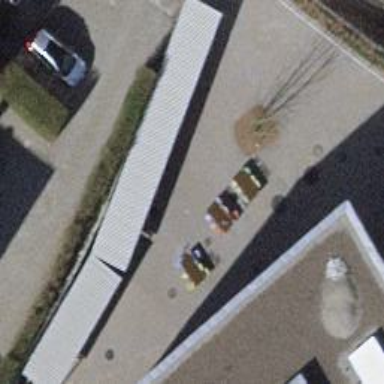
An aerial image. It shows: Bicycle parking area.